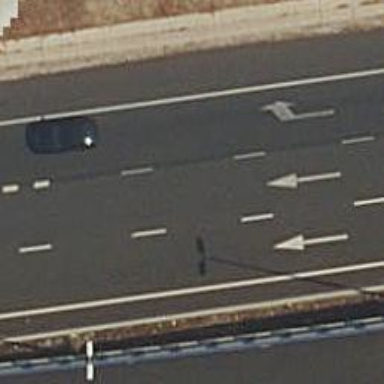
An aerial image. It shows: Motorway link.